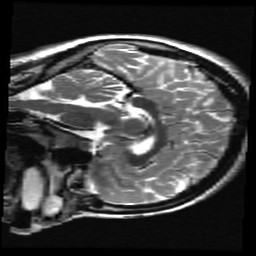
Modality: T2w
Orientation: sagittal
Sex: female
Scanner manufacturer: ge
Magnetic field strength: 3 T
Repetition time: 5 s
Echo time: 0.1015 s